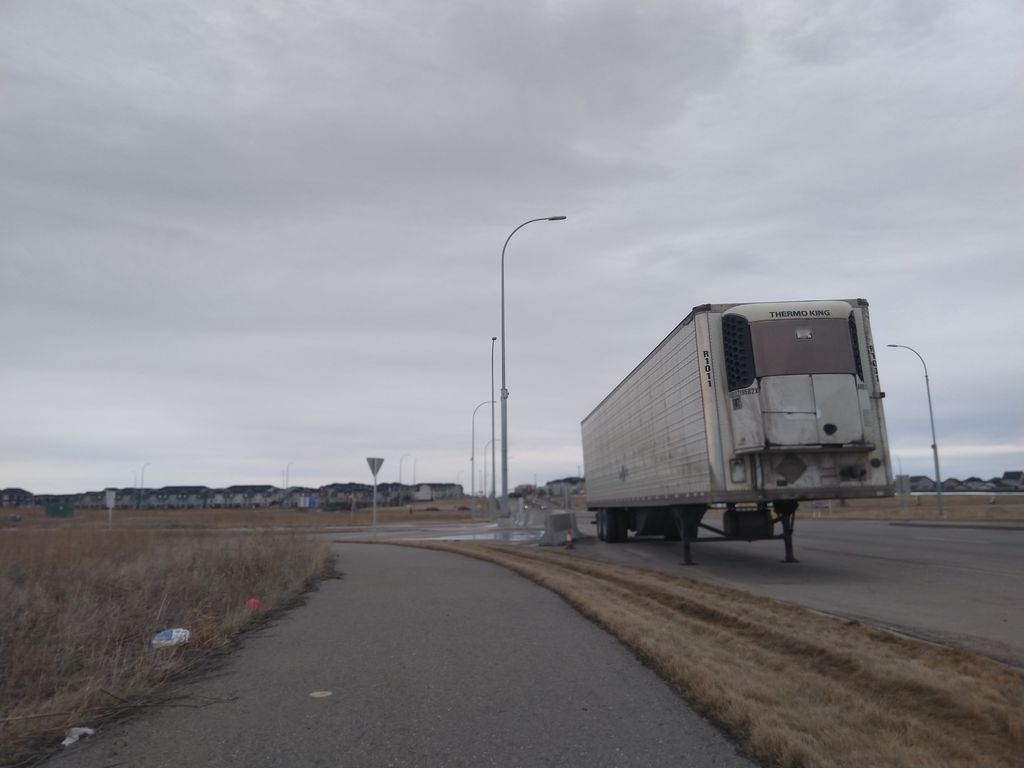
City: calgary